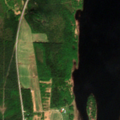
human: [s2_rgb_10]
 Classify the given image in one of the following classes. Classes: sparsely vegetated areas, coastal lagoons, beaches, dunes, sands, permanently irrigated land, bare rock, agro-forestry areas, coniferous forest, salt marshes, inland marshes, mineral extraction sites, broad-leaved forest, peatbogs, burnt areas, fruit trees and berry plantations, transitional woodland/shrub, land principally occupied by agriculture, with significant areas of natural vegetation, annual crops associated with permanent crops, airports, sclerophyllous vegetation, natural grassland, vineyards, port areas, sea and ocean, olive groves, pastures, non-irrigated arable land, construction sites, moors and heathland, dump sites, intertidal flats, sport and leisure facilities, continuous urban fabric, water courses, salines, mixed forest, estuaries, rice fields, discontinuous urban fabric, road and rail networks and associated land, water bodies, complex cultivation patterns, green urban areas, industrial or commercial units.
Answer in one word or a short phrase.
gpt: coniferous forest, transitional woodland/shrub, water courses